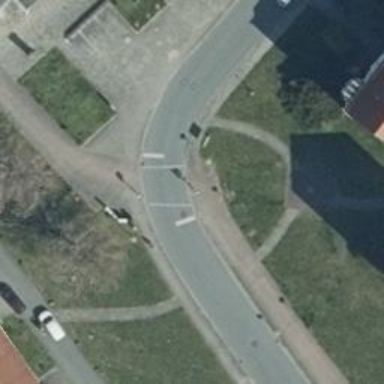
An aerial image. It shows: Crossing with traffic signals.